Field crop: maize
Growth stage: 2
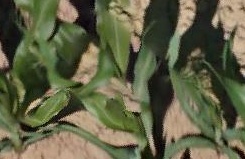
Species: maize